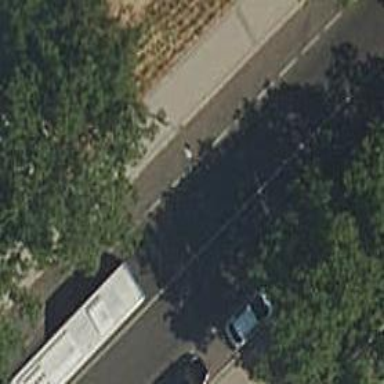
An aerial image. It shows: Footway surfaced with paving stones.